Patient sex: F
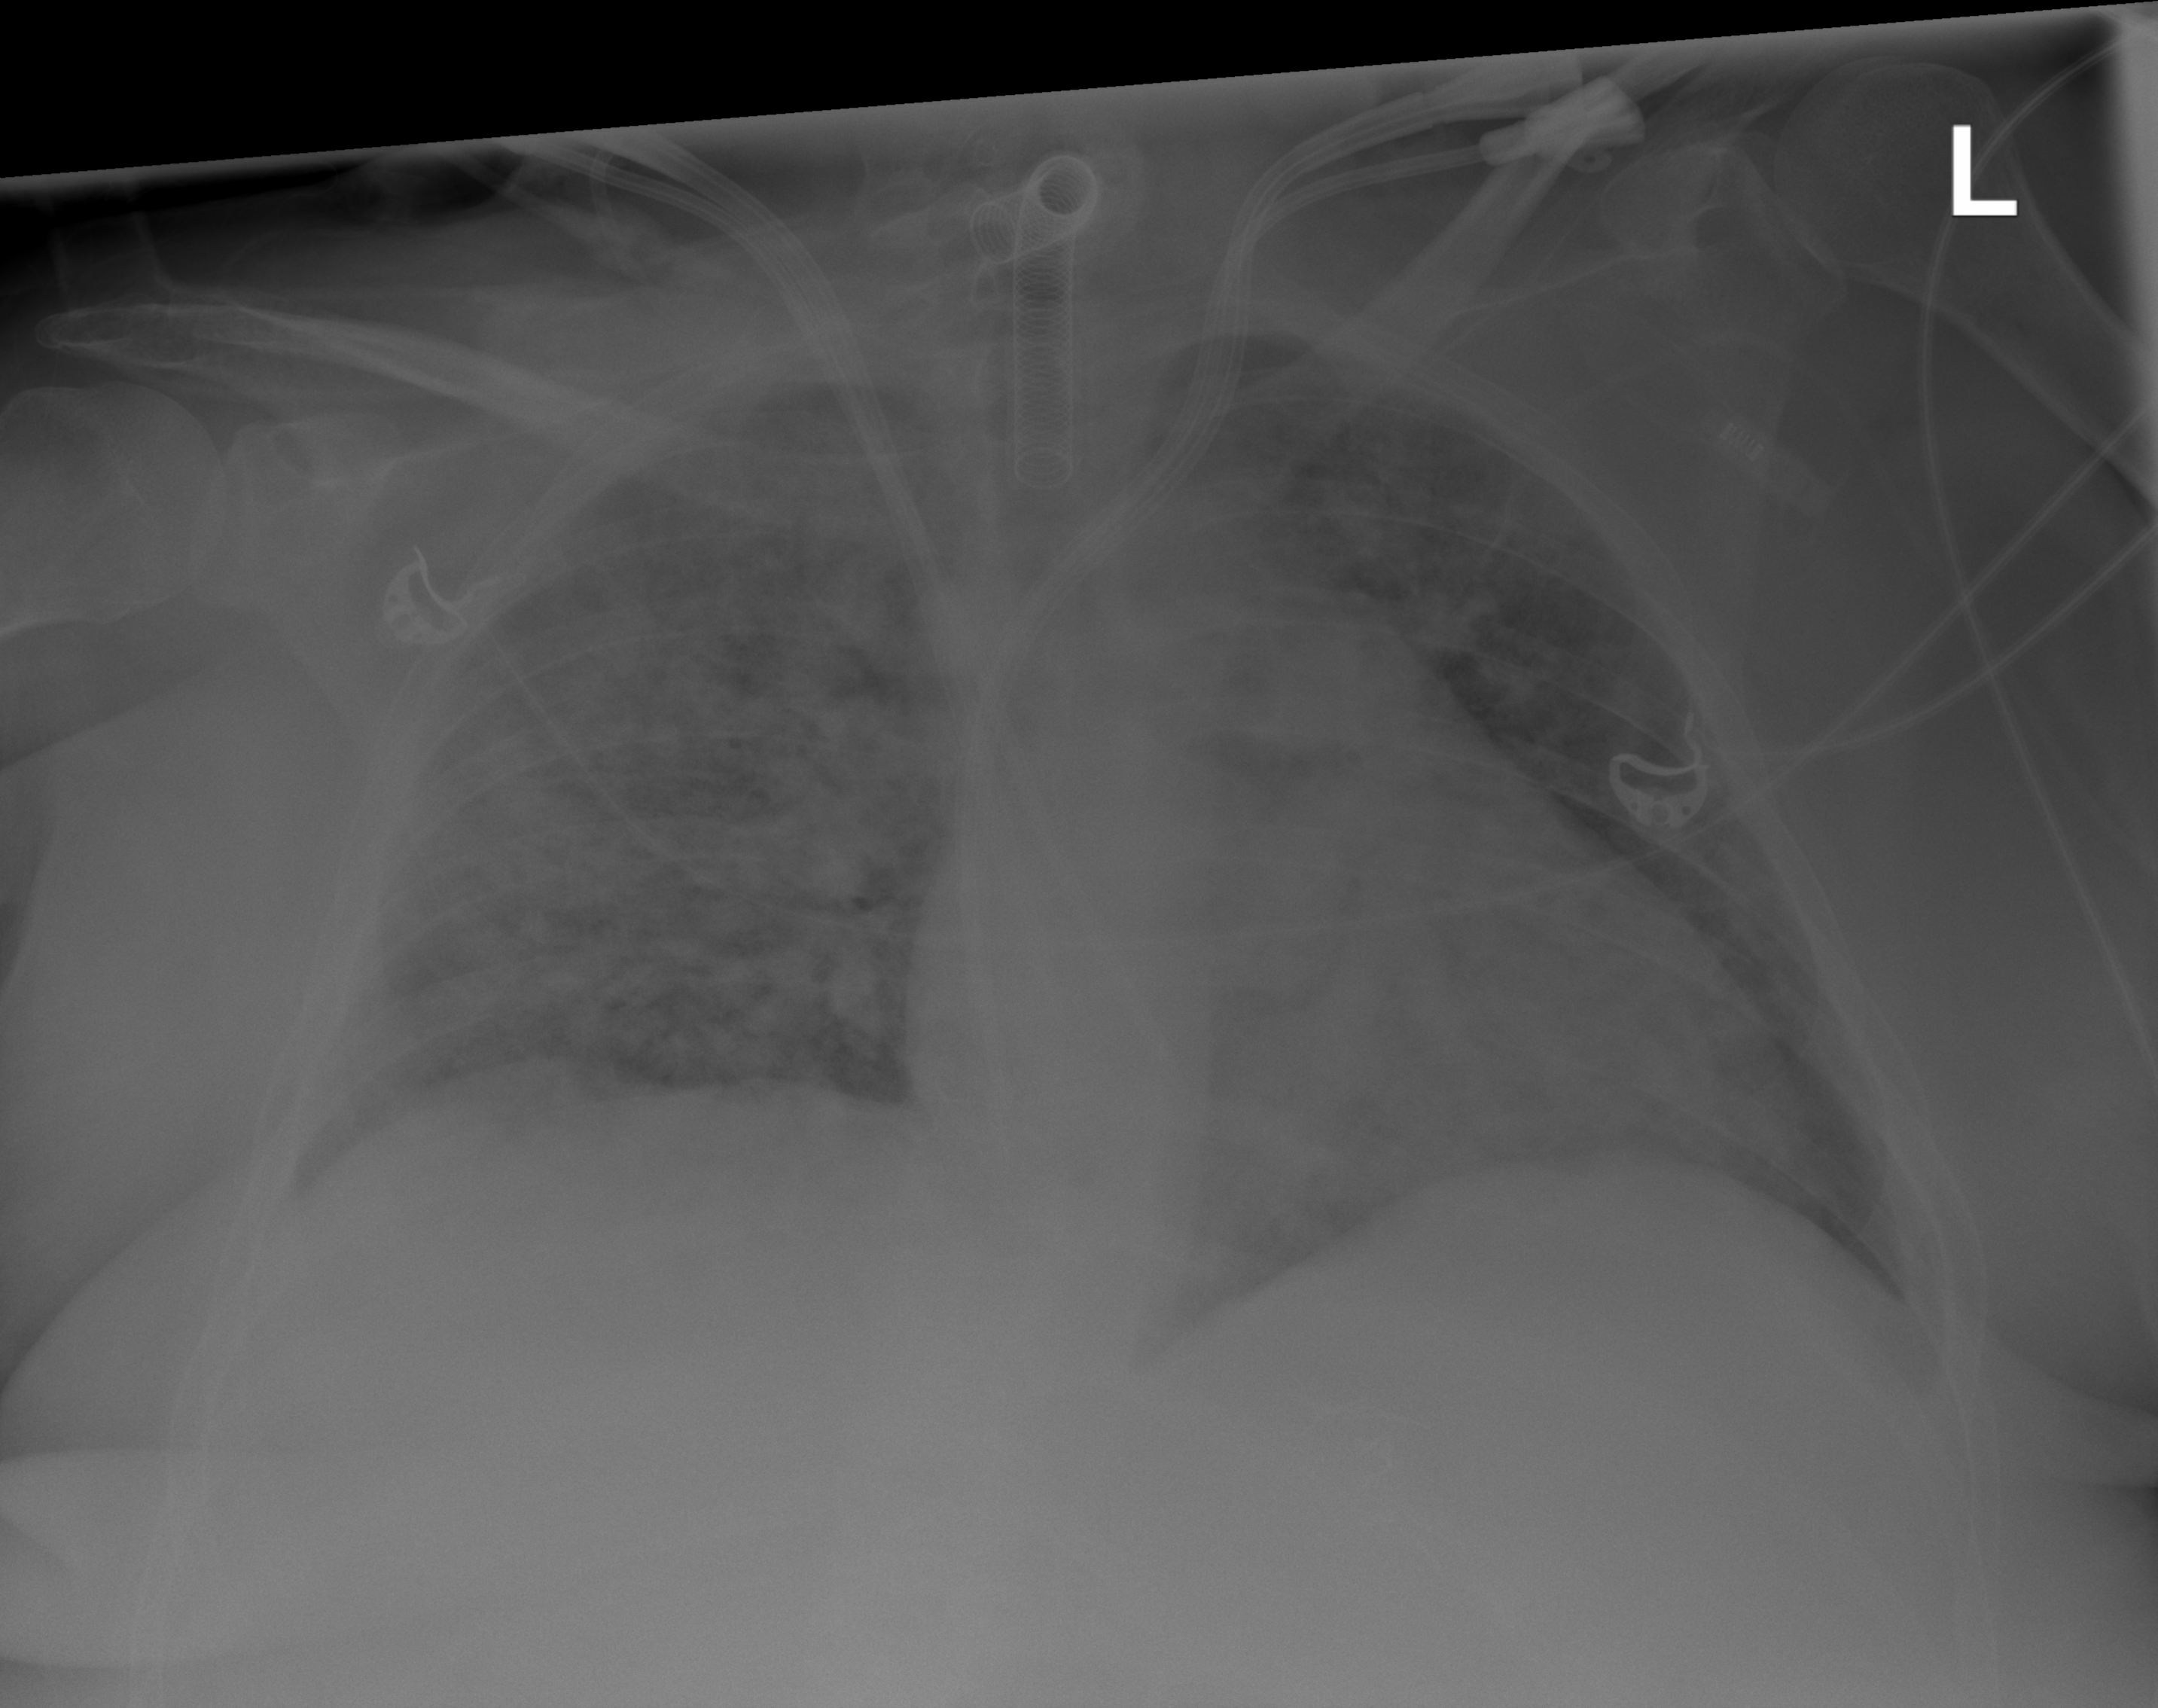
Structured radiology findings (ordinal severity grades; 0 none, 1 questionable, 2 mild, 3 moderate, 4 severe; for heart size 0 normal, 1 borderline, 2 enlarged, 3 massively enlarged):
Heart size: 2
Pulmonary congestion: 4
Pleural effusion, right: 0
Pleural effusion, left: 0
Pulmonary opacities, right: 4
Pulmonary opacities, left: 3
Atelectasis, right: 4
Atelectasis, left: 3